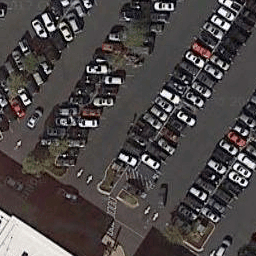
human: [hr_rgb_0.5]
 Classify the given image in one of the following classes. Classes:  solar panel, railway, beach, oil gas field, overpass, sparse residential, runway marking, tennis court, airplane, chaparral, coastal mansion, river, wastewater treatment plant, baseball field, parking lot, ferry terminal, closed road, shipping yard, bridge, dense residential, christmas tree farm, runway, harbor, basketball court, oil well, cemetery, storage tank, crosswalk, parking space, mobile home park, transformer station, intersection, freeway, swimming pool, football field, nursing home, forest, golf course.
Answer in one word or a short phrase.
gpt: parking lot